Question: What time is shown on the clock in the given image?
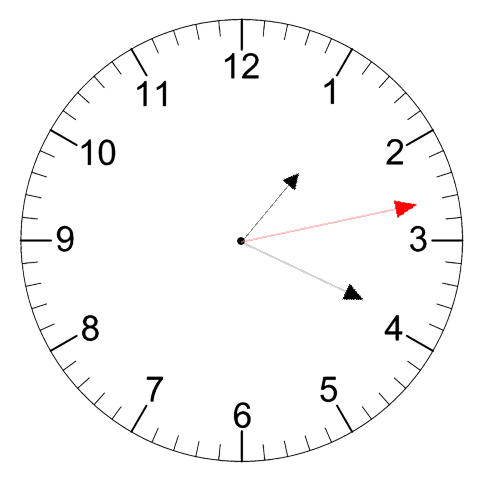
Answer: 01:19:13